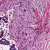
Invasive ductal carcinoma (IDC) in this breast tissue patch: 0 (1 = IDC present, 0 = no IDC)